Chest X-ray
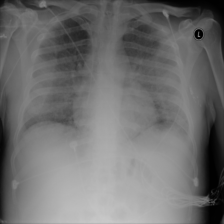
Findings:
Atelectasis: negative
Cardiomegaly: negative
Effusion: negative
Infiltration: negative
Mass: negative
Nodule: negative
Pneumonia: negative
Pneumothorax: negative
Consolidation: negative
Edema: positive
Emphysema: negative
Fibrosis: negative
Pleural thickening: negative
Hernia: negative